Interaction volume radius: 5 \u00c5
Interaction volume height: 15 \u00c5
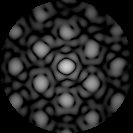
Disorder parameter: 0.2744